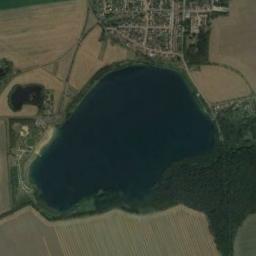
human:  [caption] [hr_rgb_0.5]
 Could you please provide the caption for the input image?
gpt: An irregular blue lake surrounded by green forests and yellow land .

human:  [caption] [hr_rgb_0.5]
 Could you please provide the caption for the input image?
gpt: The lake is surrounded by a forest, A town and some farmland and the water is deep green .

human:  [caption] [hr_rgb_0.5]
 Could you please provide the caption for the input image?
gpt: The lake was long and thin .

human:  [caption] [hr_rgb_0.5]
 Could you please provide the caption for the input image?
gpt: There are brown farmlands around the lake .